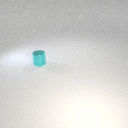
small cyan metal cylinder